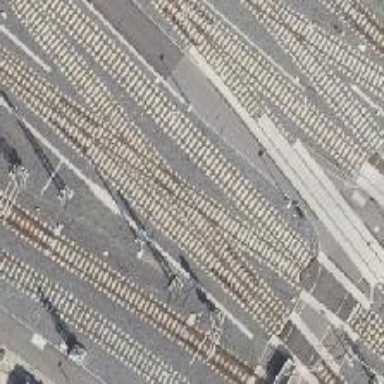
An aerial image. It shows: Railway crossing.